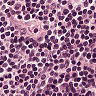
Metastatic tissue present: no